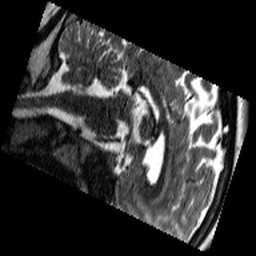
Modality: T2w
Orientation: sagittal
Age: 20
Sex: female
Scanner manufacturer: siemens
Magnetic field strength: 3 T
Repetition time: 11.39 s
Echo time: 0.09 s